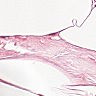
Metastatic tissue present: no